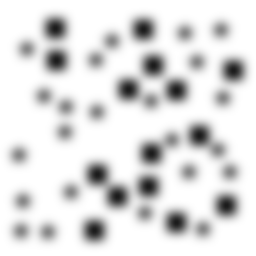
Squares: 15
Triangles: 0
Stars: 23
Total shapes: 38